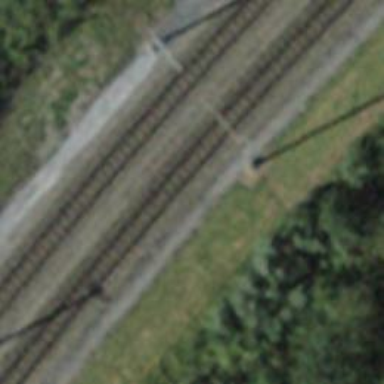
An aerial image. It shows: Narrow gauge railway with electrified contact lines.